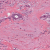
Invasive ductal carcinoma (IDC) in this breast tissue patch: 1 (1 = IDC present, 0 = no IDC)